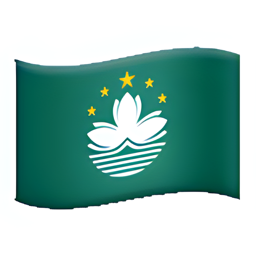
Name: flag for macau
Emoji: 🇲🇴
Group: Flags
Sub-group: country-flag